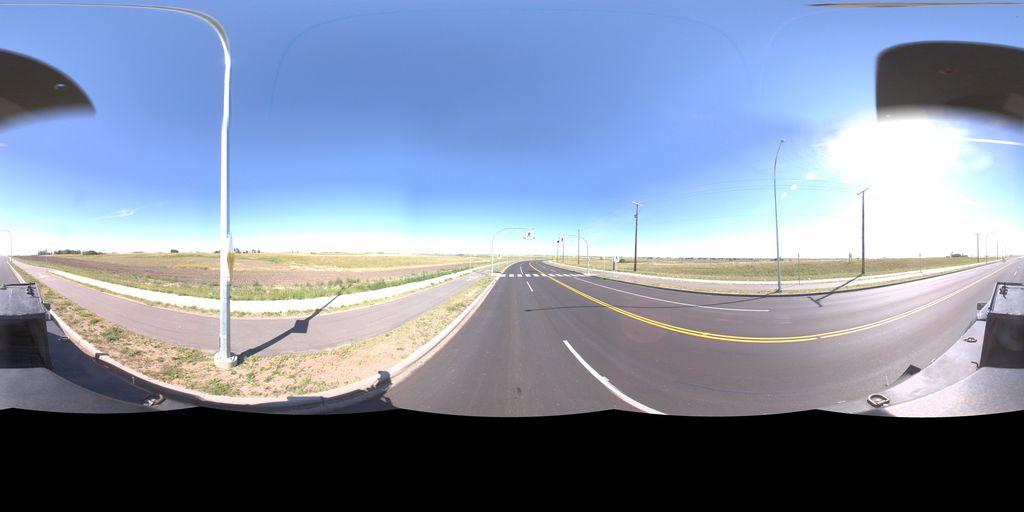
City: saskatoon